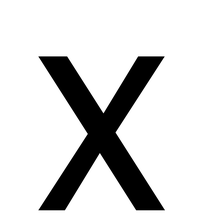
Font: Poppins-Regular